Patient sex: F
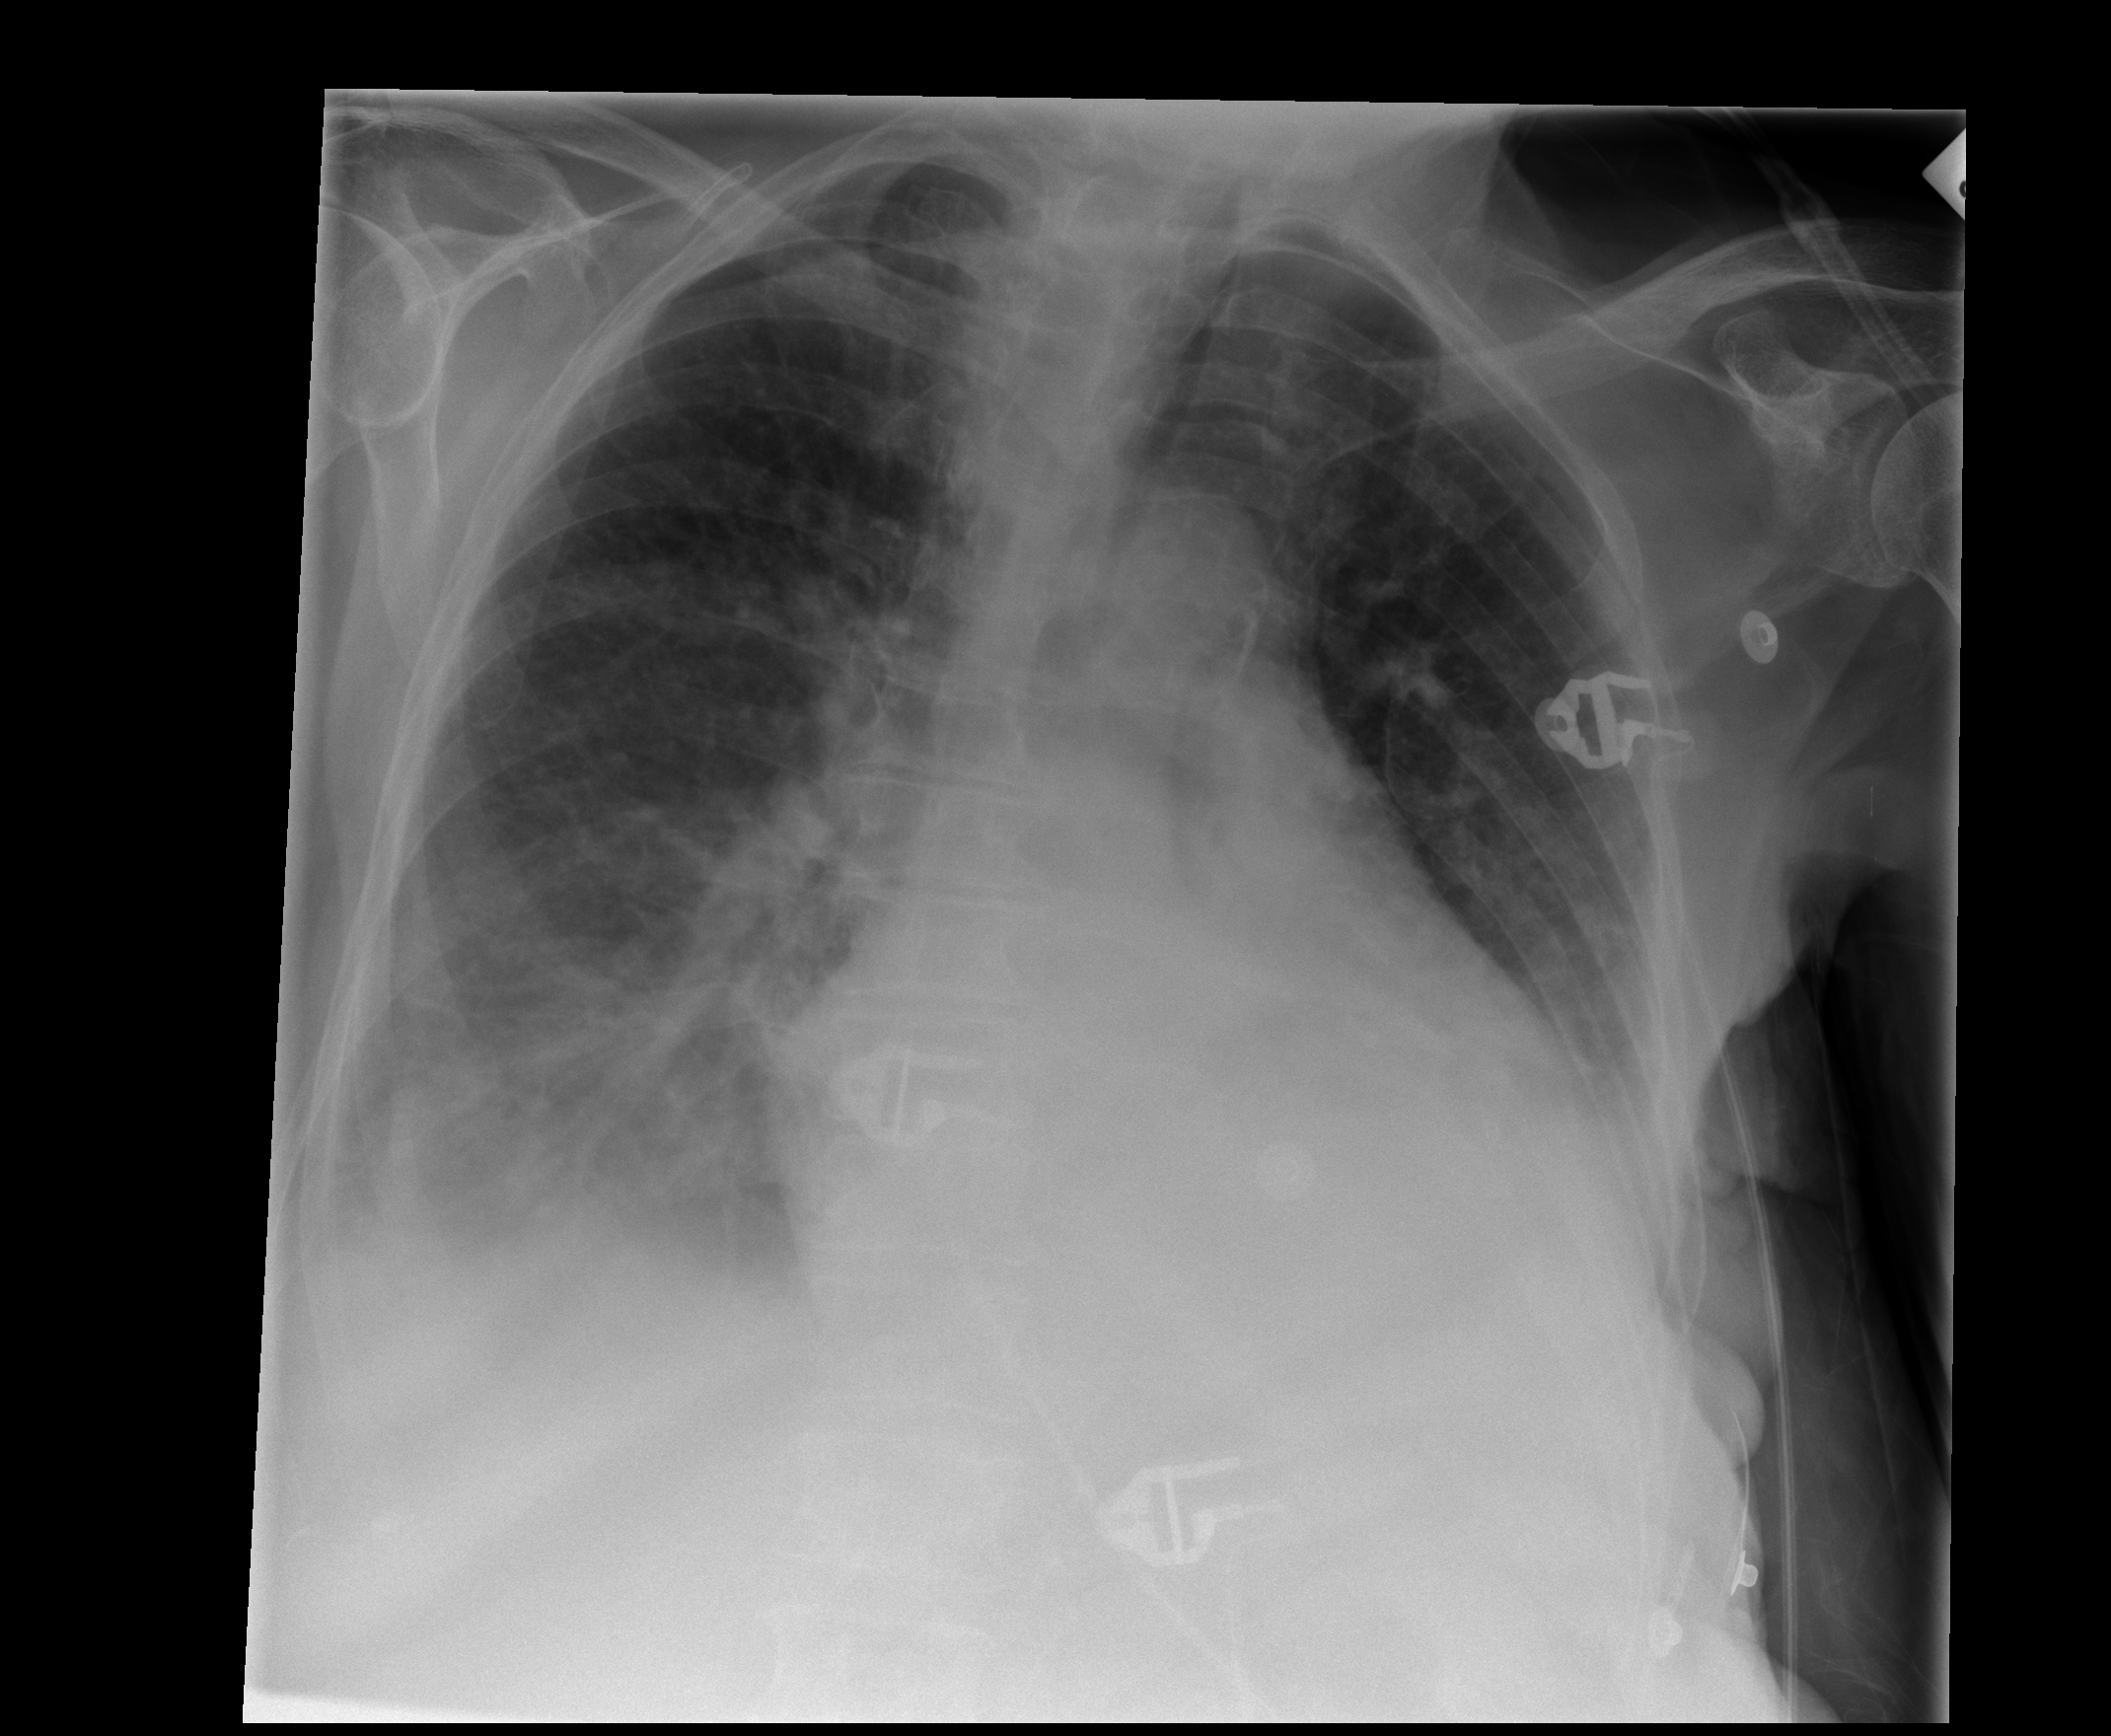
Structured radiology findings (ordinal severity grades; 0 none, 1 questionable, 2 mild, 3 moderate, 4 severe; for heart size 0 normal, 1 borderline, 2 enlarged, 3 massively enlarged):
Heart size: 2
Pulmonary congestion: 2
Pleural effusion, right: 2
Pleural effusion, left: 2
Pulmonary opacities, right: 0
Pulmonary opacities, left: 0
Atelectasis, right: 2
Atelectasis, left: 2